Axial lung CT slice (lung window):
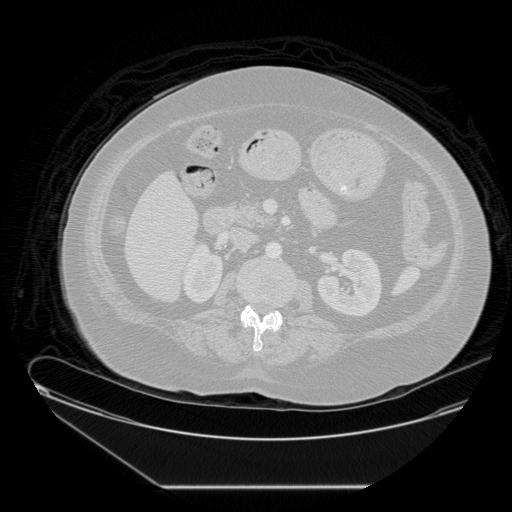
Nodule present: no